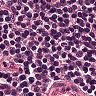
Metastatic tissue present: no